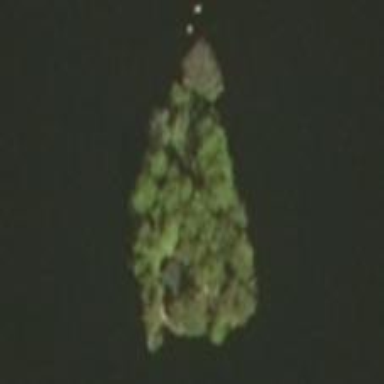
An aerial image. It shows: Image showing island.